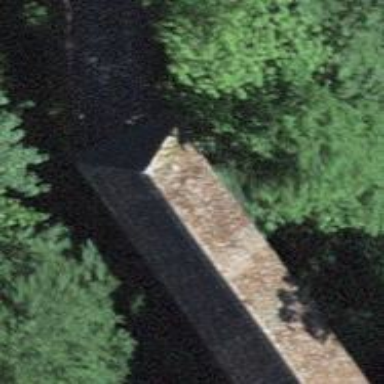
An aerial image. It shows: Covered bridge over track with grade1 tracktype.